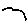
Label: bird